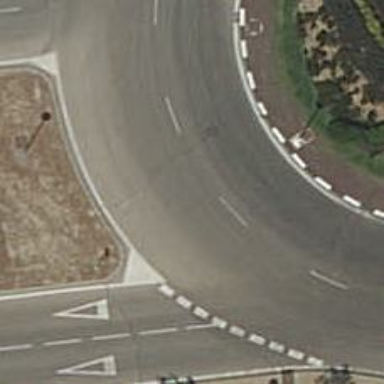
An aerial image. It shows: Residential road with roundabout.